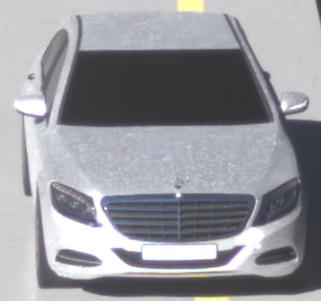
Make: Mercedes-Benz
Model: S 400 HYBRID
Detailed model: S-Class (222) Limousine
Model produced from: 2013/05
Model produced until: 2015/04
Doors: 4
Color: white
Road condition: wet road
Daytime: morning or afternoon
Contrast: high contrast